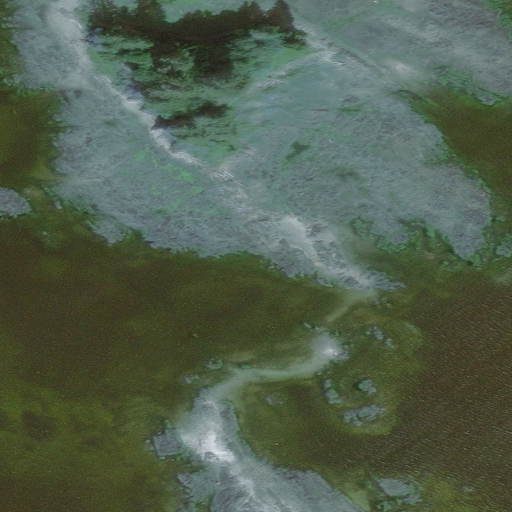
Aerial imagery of bar in Alaska named Morris Reef containing only unknown